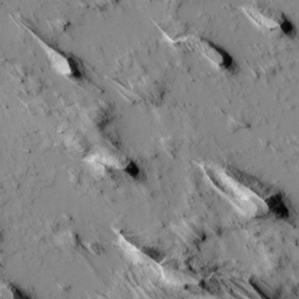
Label: non_frost